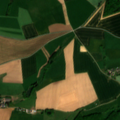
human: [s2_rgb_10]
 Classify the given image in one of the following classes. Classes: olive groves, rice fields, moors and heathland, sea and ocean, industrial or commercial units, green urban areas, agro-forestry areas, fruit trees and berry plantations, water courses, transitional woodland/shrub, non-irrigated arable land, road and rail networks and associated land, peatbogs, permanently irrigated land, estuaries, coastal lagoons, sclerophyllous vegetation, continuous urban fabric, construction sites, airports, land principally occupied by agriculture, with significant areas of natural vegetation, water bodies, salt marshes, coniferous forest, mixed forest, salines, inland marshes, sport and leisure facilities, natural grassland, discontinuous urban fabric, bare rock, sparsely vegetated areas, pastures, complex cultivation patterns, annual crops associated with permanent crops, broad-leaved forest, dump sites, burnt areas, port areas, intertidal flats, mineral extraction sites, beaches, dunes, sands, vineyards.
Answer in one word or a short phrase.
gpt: non-irrigated arable land, pastures, complex cultivation patterns, broad-leaved forest